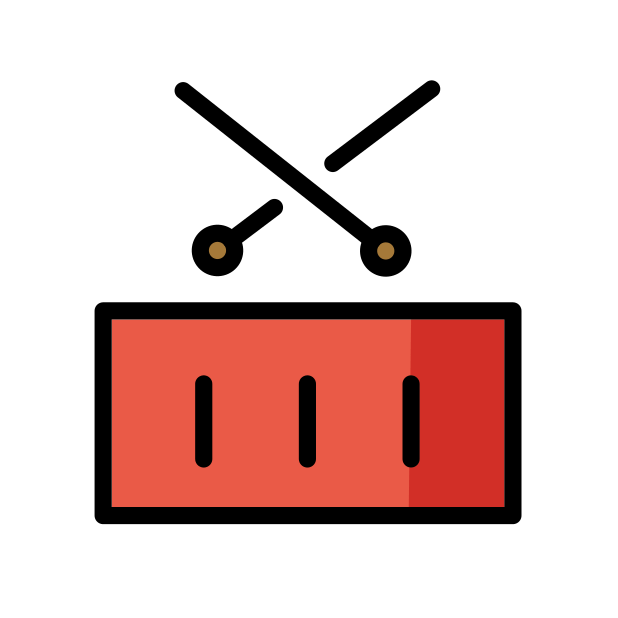
drum